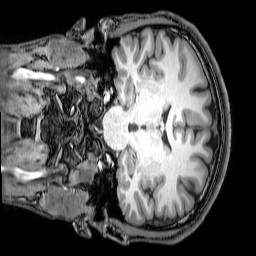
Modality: T1w
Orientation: coronal
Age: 20
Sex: male